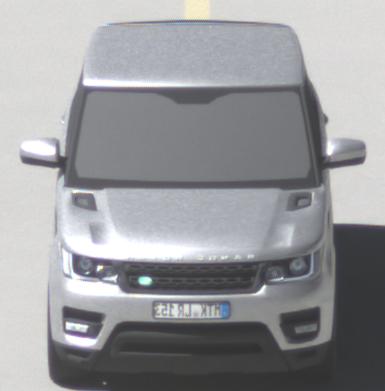
Make: Land Rover
Model: Range Rover Sport 5.0 V8 SC
Detailed model: Range Rover Sport (II)
Model produced from: 2013/09
Model produced until: 2015/07
Doors: 5
Color: white
Road condition: dry road
Daytime: midday
Contrast: high contrast